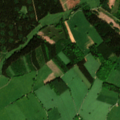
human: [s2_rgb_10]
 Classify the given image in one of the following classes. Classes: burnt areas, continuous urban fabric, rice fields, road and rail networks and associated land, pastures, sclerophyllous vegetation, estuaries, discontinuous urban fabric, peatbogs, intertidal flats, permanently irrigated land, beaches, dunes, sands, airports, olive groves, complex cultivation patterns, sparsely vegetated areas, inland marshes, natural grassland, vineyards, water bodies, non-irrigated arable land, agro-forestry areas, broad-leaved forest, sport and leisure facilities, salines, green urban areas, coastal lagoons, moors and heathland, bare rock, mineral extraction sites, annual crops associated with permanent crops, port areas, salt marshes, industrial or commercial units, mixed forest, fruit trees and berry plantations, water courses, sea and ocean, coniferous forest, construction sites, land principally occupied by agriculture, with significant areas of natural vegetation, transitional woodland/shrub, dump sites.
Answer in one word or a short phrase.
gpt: pastures, mixed forest